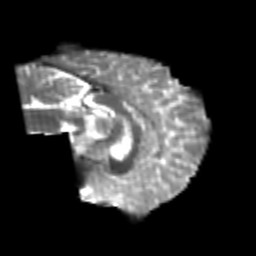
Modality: T2w
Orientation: sagittal
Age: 22
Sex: male
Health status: healthy
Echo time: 0.074 s